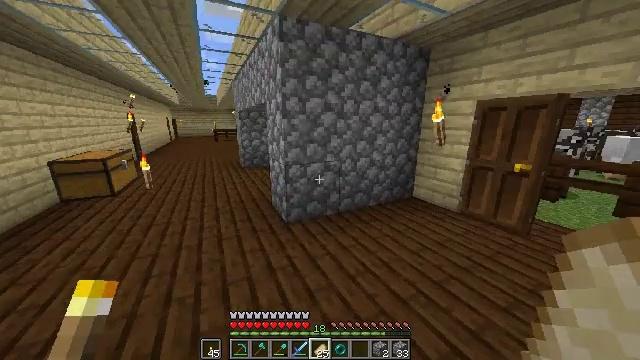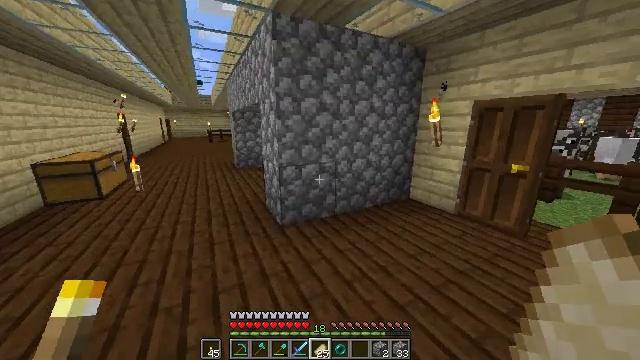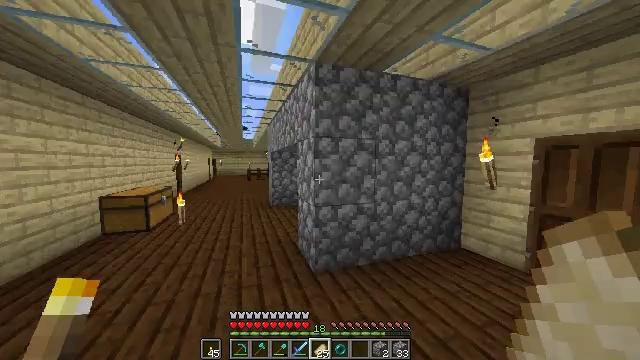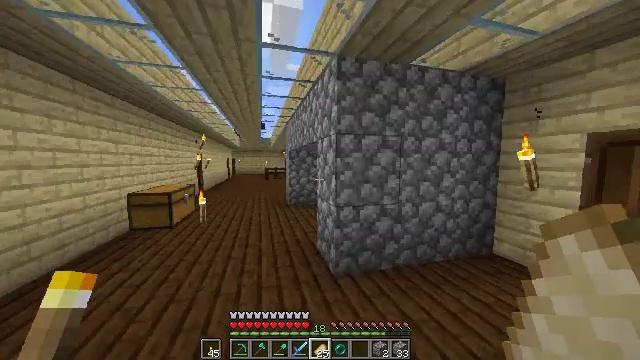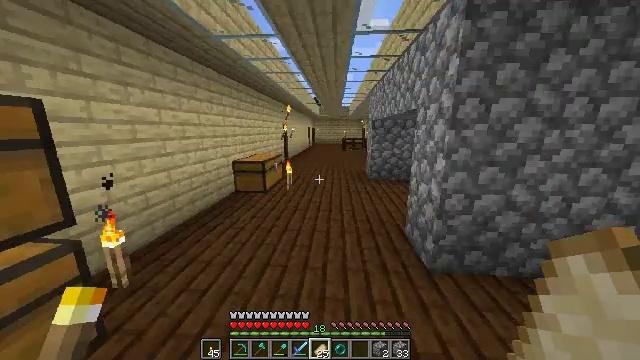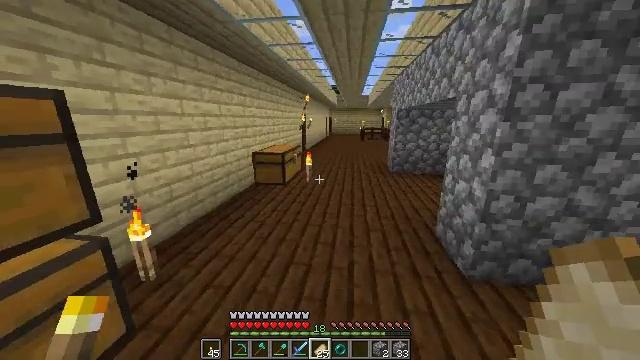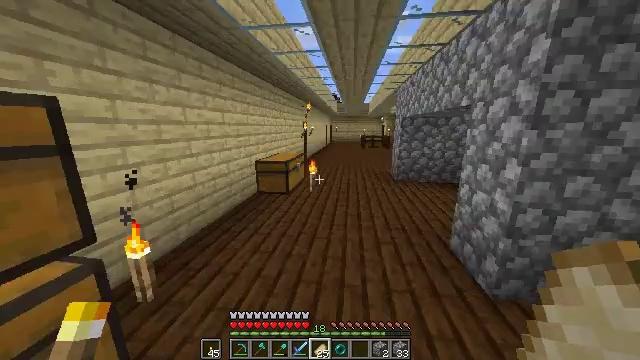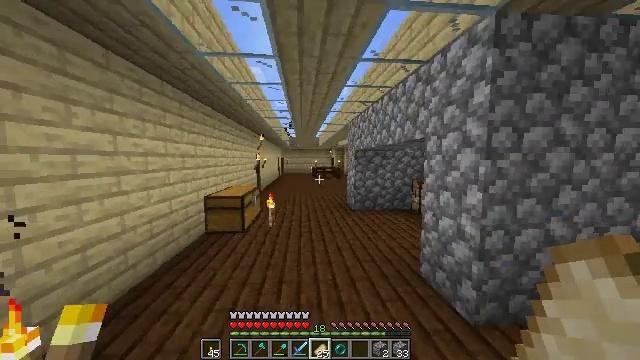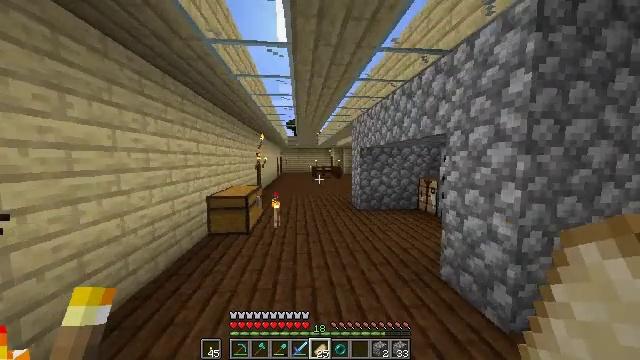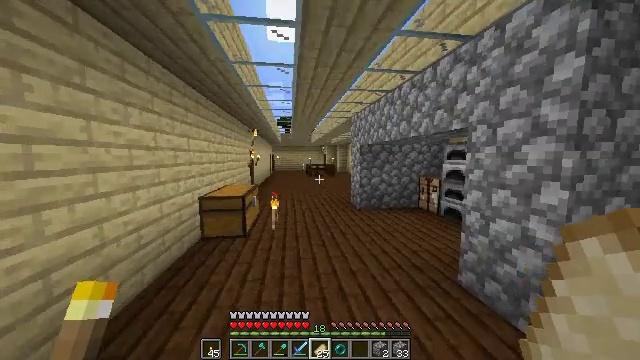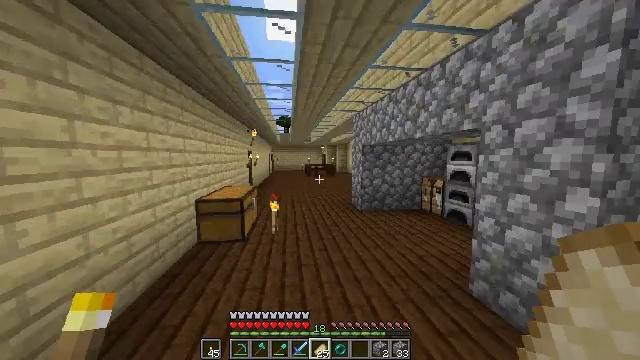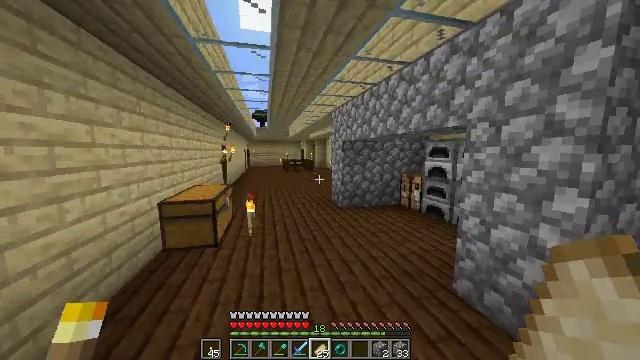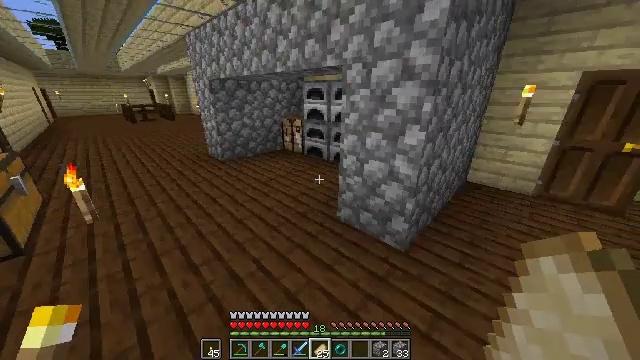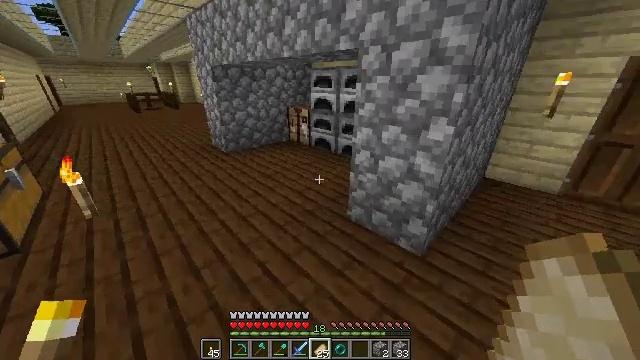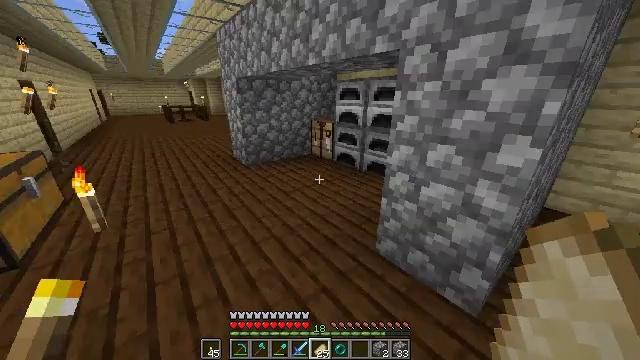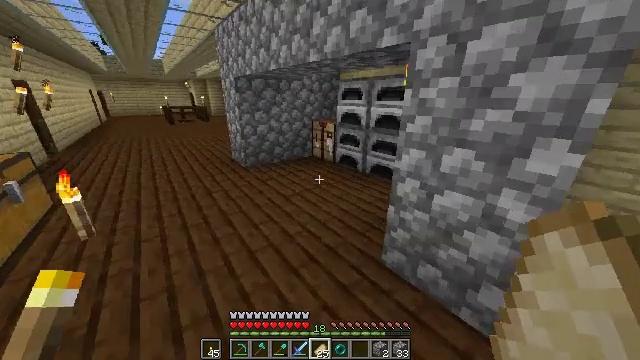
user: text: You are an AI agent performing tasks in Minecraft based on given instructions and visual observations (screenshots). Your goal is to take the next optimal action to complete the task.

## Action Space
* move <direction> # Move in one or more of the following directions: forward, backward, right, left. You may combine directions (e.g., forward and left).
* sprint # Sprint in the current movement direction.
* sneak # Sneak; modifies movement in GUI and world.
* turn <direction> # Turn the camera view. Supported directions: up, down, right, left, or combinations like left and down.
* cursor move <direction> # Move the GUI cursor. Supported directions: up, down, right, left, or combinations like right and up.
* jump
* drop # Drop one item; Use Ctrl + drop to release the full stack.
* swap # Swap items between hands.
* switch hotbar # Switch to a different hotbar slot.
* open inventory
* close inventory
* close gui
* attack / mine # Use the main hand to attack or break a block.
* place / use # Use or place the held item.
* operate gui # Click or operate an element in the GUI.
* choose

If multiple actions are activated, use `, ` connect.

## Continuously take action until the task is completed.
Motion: motion action
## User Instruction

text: Convert one blaze rod into blaze powder.
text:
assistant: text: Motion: move forward and move left, sprint, turn right
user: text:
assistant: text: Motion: move forward and move left, sprint, turn left and up
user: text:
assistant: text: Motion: move forward and move left, sprint, turn left
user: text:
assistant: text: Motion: move forward and move left, sprint, turn left and down
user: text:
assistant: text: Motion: move forward and move left, sprint, turn left and down
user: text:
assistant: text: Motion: move forward and move left, sprint, turn up
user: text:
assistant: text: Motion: move forward and move left, sprint, turn right and up
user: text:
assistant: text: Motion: move forward and move left, sprint
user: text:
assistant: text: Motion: move forward, sprint, turn right
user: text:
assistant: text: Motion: move forward, sprint
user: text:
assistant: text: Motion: move forward, sprint, turn right and down
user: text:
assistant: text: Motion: move forward, sprint, turn right and down
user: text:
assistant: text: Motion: move forward, sprint, turn left and down
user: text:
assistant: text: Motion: move forward, sprint, turn left and up
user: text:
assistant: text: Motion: move forward, sprint
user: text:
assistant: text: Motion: move forward, sprint
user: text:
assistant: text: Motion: move forward, sprint
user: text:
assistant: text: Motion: move forward and move left, sprint, turn left
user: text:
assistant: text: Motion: move forward and move left, sprint, turn left
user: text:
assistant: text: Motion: move forward and move left, sprint, turn right
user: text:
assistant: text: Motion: move forward and move left, sprint, turn right
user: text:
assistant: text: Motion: move forward, sprint, turn right
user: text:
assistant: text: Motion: move forward, sprint
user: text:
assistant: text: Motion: move forward, sprint, turn right
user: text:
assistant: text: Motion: move forward, sprint
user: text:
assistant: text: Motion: move forward, sprint
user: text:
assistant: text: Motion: move forward, sprint, turn right
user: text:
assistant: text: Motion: move forward, sprint, turn right
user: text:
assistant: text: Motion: move forward, sprint, turn right and up
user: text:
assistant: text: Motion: move forward, sprint, turn left, use / place